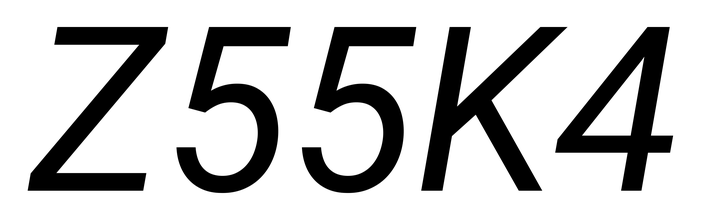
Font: Roboto-Italic_Italic